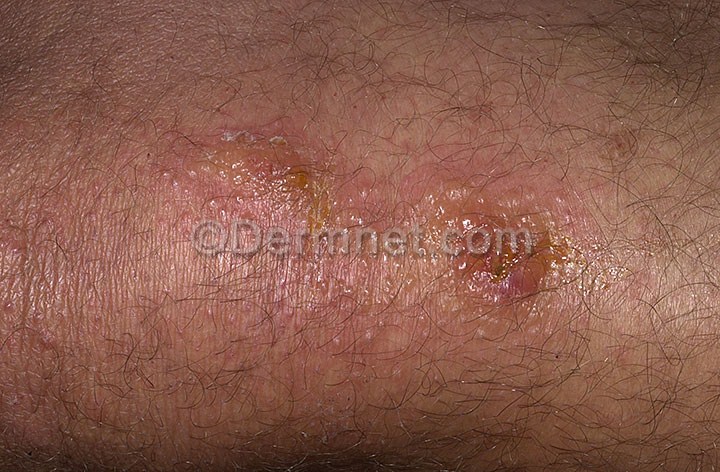
Disease: Poison Ivy Photos and other Contact Dermatitis